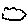
Label: cloud